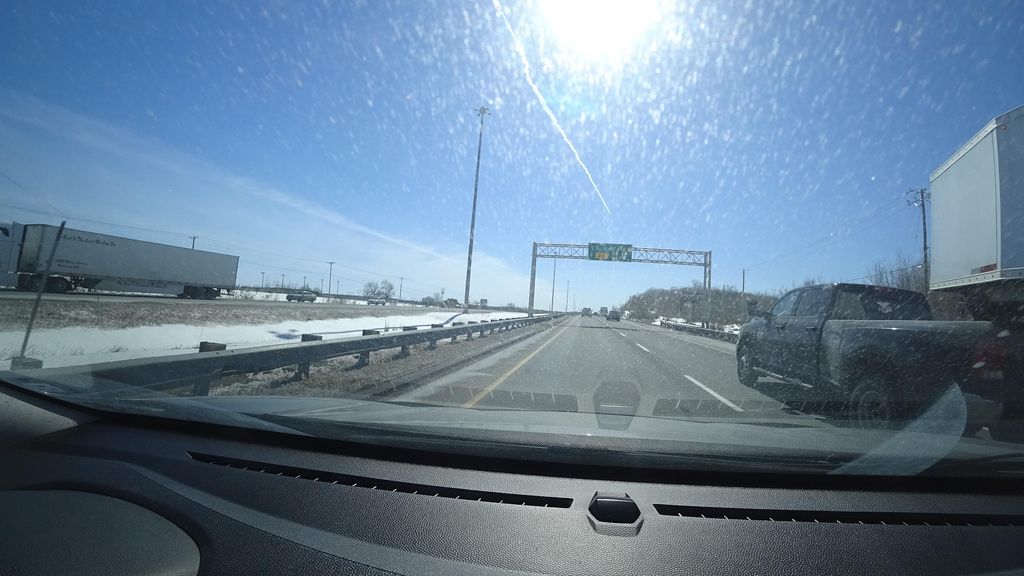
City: quebec_city